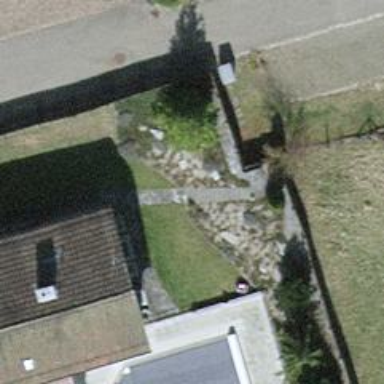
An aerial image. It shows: Hedge barrier.